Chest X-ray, PA view. Patient: 35 years old, sex F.
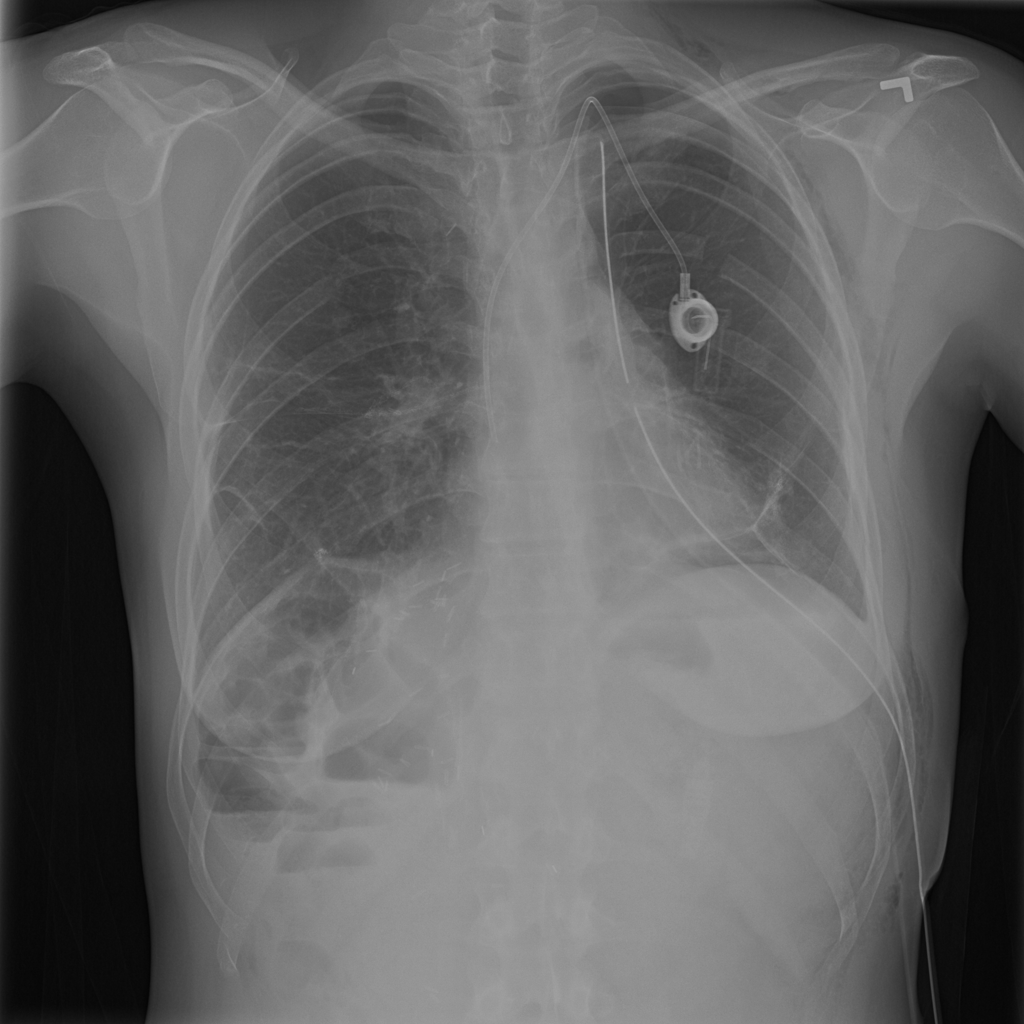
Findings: Emphysema, Pneumothorax